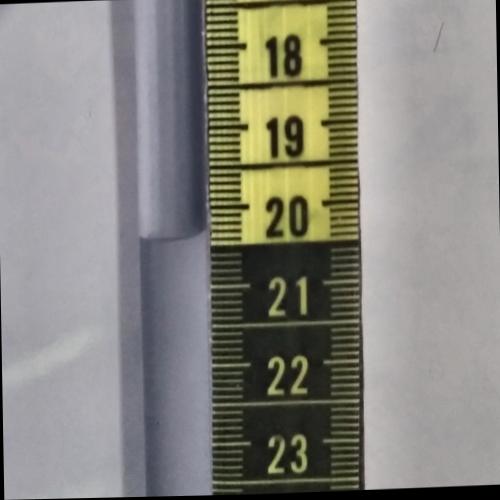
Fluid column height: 20.3 cm